Field crop: tomato
Growth stage: 1
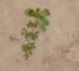
Species: portulaca